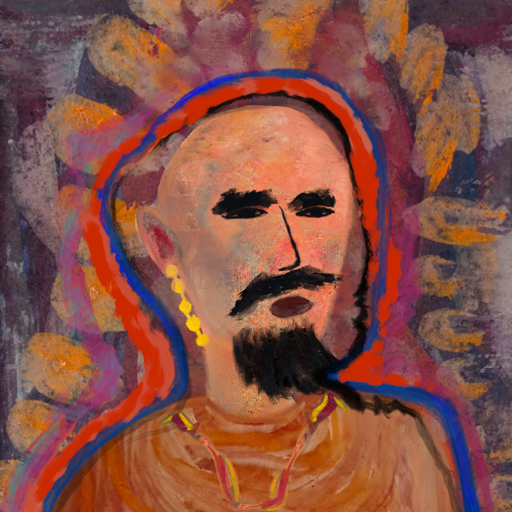
Background: Doll, Head And Neck Side: Irani, Face Side: Mosgoul, Bust: Pious_Lady, Hair Side: Experience, Head Accessory: Blank, Second Necklace: Gypsy_Mother_1, Necklace: Blank, Baby: Blank